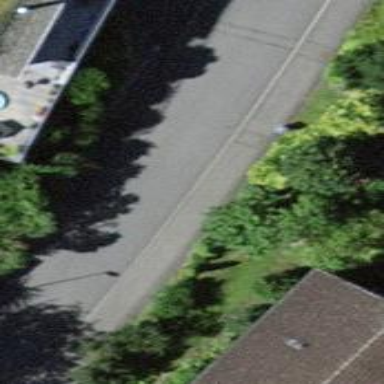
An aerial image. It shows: Sidewalk.